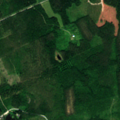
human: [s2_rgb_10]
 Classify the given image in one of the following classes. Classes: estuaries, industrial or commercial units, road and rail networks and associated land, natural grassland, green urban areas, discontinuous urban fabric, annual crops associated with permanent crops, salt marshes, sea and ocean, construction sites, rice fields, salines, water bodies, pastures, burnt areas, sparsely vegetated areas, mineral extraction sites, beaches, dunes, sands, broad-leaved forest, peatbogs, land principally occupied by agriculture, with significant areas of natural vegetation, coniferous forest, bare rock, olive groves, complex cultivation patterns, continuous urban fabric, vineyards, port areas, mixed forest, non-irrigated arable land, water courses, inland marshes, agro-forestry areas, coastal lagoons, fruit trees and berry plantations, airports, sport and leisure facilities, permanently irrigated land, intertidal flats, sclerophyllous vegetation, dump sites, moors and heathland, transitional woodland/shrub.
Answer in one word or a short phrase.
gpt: discontinuous urban fabric, coniferous forest, mixed forest, water bodies